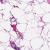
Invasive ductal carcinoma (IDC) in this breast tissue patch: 0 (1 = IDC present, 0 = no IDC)